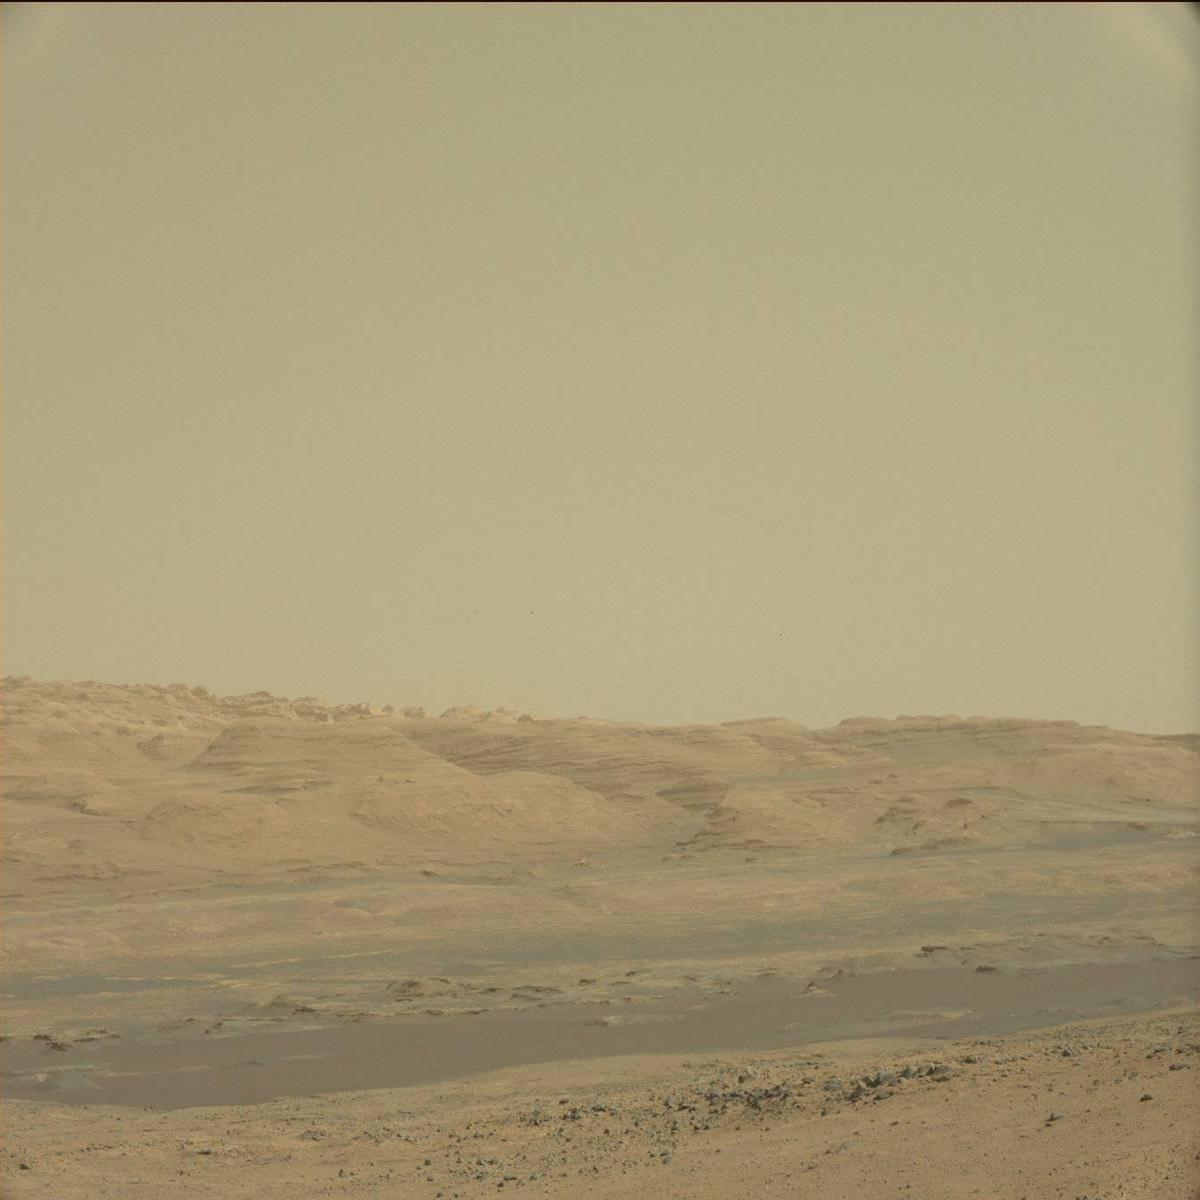
Terrain classes present: Bedrock, Ridge, Sand / Soil, Sky